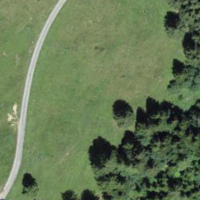
EUNIS habitat code: 23
Species observed at this site:
Plantago media
Caltha palustris
Cirsium palustre
Gentiana verna